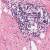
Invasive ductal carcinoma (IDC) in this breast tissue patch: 0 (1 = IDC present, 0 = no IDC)